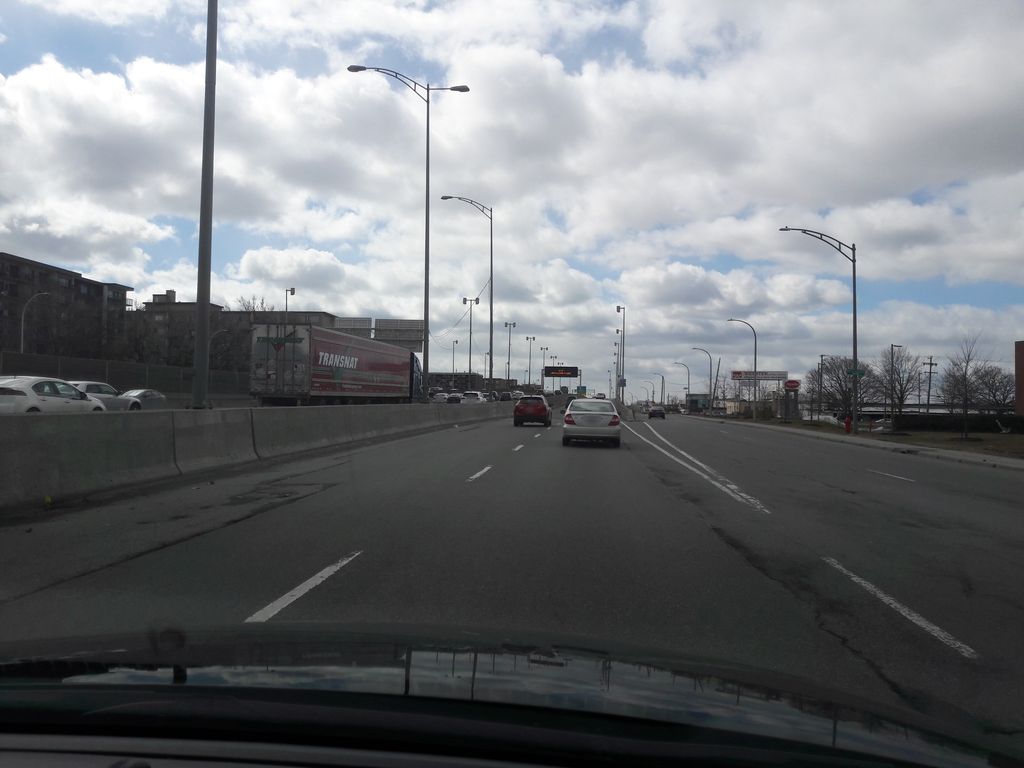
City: montreal